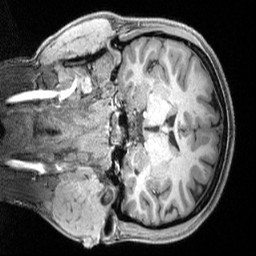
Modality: T1w
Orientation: coronal
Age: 24
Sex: female
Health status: ill
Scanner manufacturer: siemens
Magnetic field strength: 3 T
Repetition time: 2.4 s
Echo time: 0.00222 s